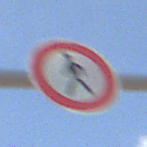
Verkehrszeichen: VerbotFussgaenger
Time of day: Midday
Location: Outdoor (Nature)
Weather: PartlyCloudy
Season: NotSpecified
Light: Natural